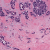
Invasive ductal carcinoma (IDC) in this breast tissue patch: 1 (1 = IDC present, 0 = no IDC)